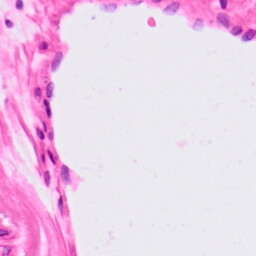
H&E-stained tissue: Lung